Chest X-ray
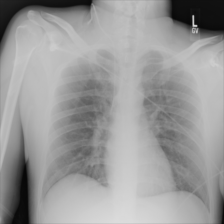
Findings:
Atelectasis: negative
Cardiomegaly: negative
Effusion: negative
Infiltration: negative
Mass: negative
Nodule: negative
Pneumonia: negative
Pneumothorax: negative
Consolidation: negative
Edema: negative
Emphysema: negative
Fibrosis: negative
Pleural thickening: negative
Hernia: negative